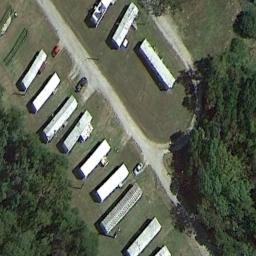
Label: mobile_home_park